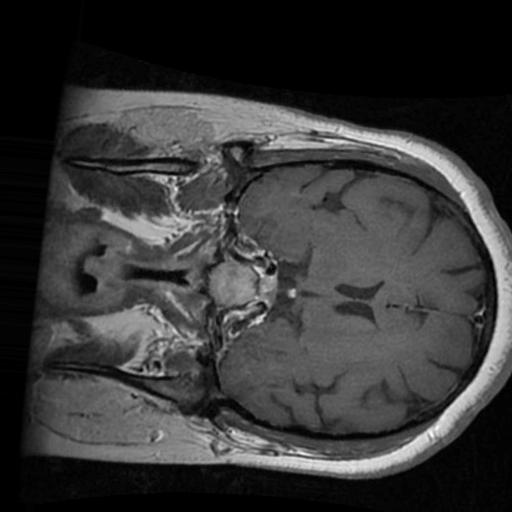
Label: brain_tumor